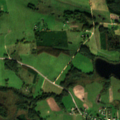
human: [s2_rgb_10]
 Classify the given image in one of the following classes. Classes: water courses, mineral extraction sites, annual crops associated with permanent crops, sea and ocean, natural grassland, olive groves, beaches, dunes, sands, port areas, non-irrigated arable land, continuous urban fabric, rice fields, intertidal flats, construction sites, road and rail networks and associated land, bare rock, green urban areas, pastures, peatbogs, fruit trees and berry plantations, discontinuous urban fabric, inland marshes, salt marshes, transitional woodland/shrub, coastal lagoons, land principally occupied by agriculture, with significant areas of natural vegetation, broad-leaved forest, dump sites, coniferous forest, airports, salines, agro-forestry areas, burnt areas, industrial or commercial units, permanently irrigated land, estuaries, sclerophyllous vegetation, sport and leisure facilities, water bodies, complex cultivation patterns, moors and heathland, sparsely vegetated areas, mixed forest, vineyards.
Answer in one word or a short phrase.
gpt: discontinuous urban fabric, non-irrigated arable land, pastures, land principally occupied by agriculture, with significant areas of natural vegetation, coniferous forest, transitional woodland/shrub, water bodies